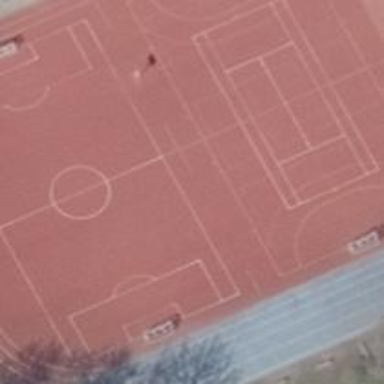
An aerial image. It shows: Multi-sport pitch with tartan surface.